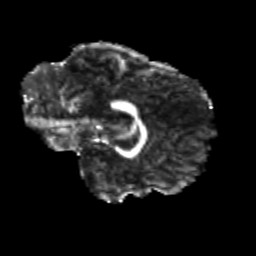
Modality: FA
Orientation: sagittal
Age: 18
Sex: female
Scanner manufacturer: siemens
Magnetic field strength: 3 T
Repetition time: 3.5 s
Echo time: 0.104 s